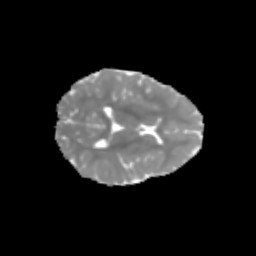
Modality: MD
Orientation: axial
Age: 7
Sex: female
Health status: healthy